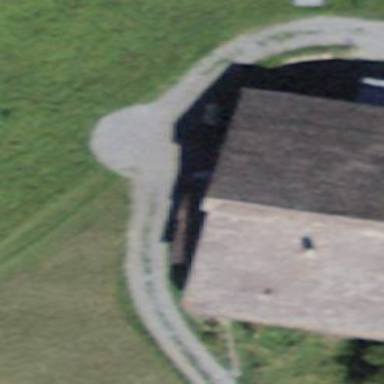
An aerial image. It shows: Farm building.